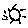
Label: sun